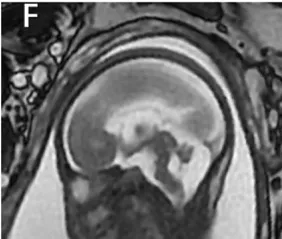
Three different sections of the two cases. (D-F) Case 2. Are sagittal images from fetal MRI.
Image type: radiology (mri)